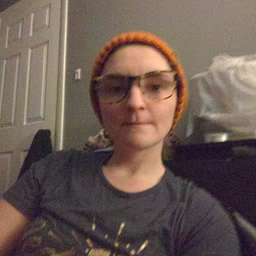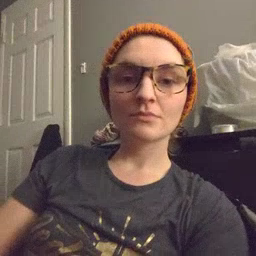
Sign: talk